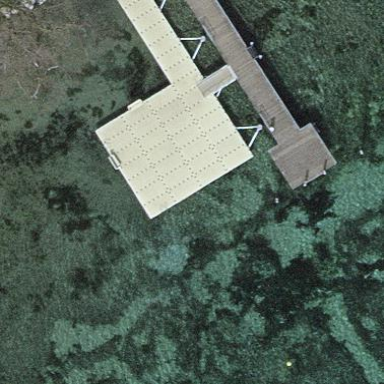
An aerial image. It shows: Man-made pier.